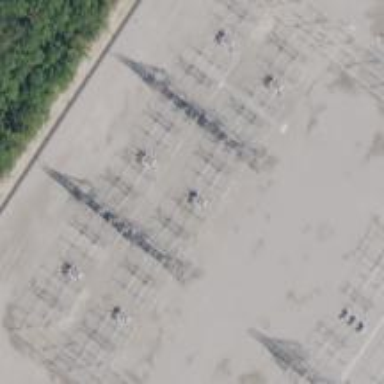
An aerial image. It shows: Switch used for power control.